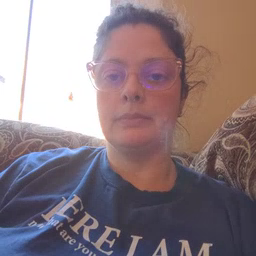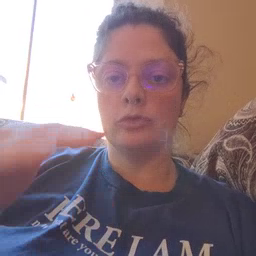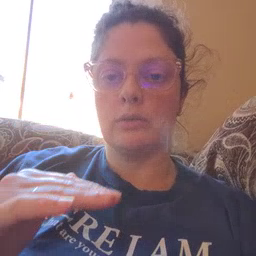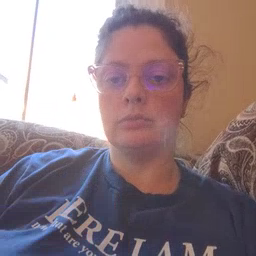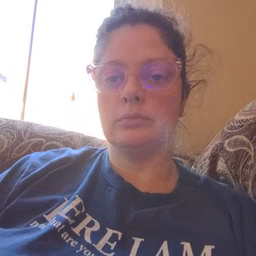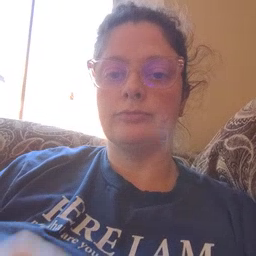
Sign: child